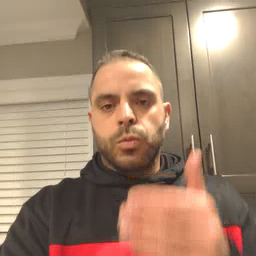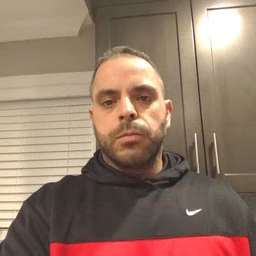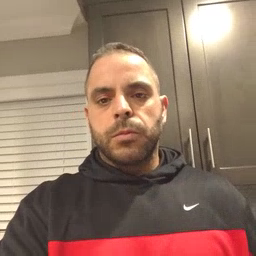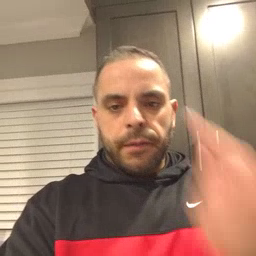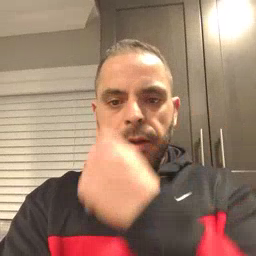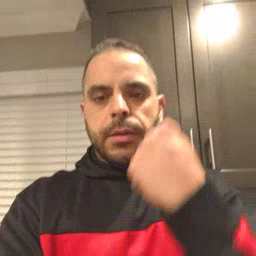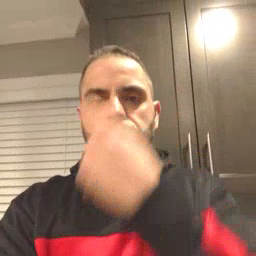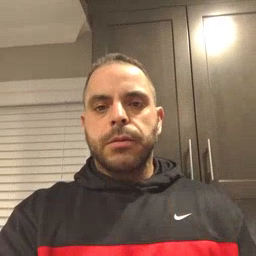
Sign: face